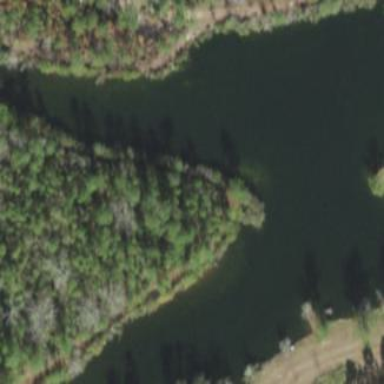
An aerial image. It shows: Reservoir of natural water.